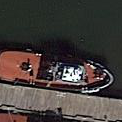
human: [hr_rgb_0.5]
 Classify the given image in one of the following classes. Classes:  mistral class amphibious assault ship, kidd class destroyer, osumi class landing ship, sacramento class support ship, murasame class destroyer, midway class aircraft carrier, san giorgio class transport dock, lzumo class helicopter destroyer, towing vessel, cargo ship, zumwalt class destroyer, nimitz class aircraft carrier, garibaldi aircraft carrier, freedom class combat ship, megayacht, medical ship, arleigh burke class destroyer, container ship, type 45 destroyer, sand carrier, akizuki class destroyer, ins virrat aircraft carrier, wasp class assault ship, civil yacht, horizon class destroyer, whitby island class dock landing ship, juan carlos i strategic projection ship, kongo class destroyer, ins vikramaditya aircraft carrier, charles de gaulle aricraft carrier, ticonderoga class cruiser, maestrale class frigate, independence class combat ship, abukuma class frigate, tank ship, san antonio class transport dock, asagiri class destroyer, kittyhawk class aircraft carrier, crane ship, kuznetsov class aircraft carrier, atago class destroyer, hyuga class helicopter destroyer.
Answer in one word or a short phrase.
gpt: Towing vessel